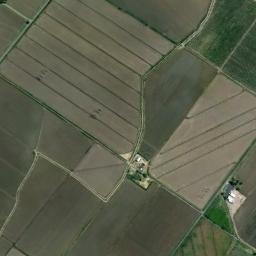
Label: rectangular_farmland